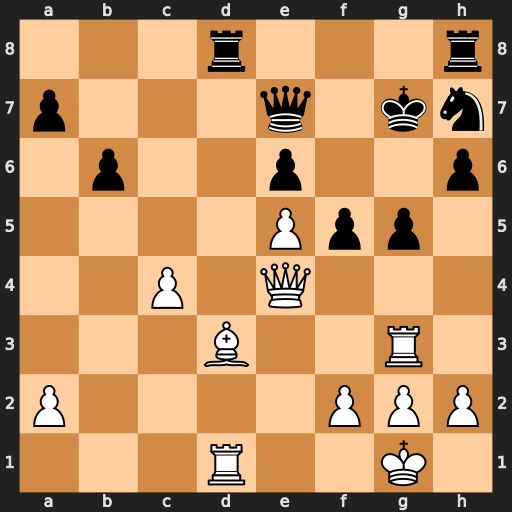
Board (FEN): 3r3r/p3q1kn/1p2p2p/4Ppp1/2P1Q3/3B2R1/P4PPP/3R2K1
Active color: w
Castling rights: -
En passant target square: f6
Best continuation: exf6+ Nxf6 Qg6+ Kf8 Rf3